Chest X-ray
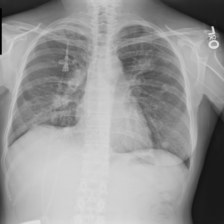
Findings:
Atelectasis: negative
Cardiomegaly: negative
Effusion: negative
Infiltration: negative
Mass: positive
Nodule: negative
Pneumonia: negative
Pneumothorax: negative
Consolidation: negative
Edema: negative
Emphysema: negative
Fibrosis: positive
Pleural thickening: negative
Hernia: negative